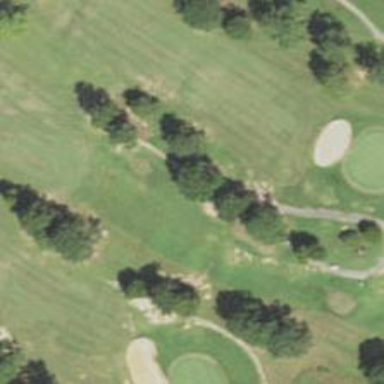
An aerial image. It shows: Golf tee.